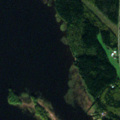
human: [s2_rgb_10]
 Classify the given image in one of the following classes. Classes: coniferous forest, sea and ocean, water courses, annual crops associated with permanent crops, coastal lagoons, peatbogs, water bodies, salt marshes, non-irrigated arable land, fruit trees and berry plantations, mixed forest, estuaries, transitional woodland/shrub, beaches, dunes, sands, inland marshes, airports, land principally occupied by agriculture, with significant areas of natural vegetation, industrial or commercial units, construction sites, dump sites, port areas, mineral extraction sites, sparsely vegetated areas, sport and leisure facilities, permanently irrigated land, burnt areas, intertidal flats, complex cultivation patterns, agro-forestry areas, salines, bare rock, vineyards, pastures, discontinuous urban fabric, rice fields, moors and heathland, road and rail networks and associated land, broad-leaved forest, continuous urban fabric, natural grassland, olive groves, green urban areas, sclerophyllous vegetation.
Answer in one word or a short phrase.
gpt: coniferous forest, mixed forest, water bodies